Field crop: maize
Growth stage: 1
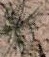
Species: salsola